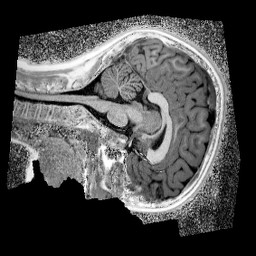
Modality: UNIT1_denoised
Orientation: sagittal
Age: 10
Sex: male
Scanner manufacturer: siemens
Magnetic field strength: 3 T
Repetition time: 4 s
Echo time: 0.00299 s